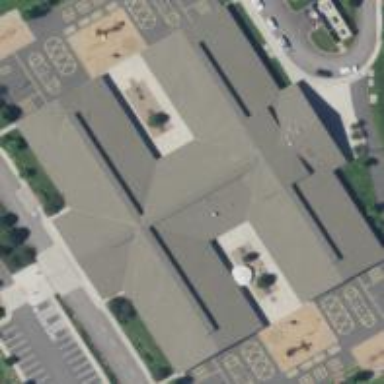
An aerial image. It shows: School building.